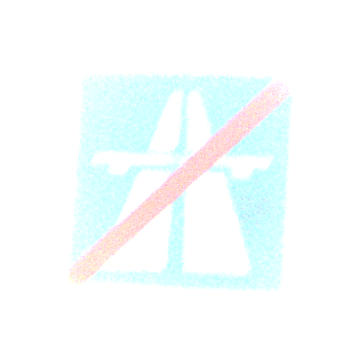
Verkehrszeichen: EndeAutbahn
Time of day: MorningAfternoon
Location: Outdoor (Nature)
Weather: Clear
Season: NotSpecified
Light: Natural